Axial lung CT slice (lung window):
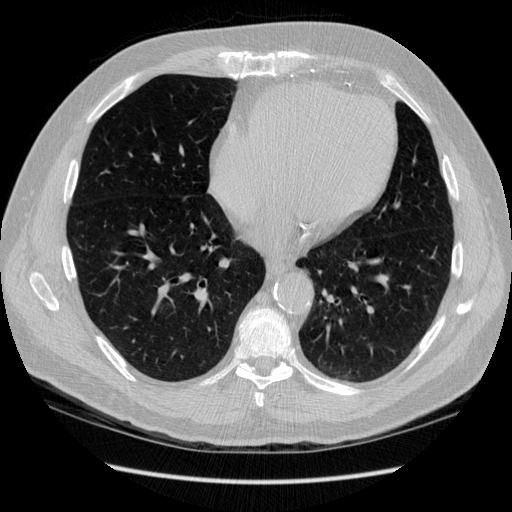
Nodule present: no